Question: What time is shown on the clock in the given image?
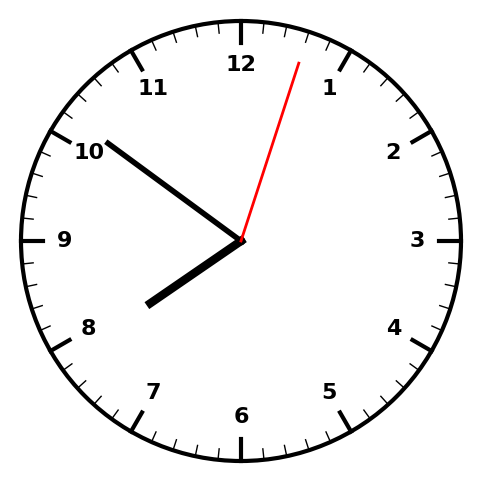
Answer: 07:51:03